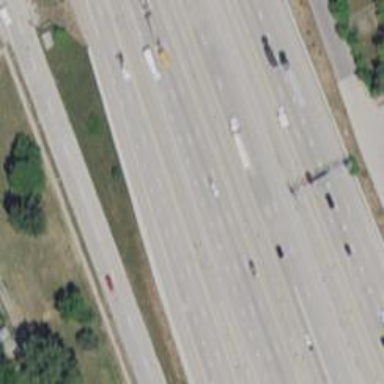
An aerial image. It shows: Motorway.